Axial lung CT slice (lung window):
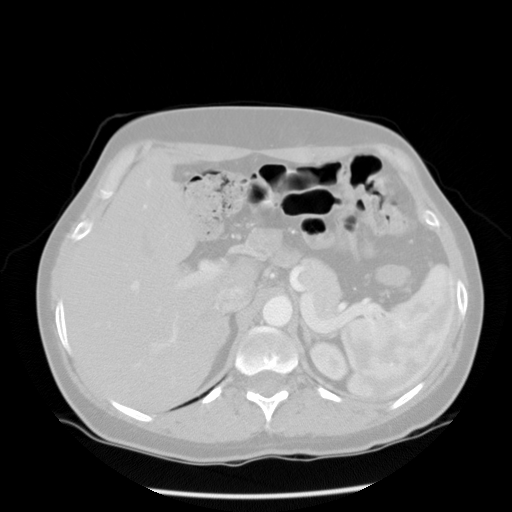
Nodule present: no